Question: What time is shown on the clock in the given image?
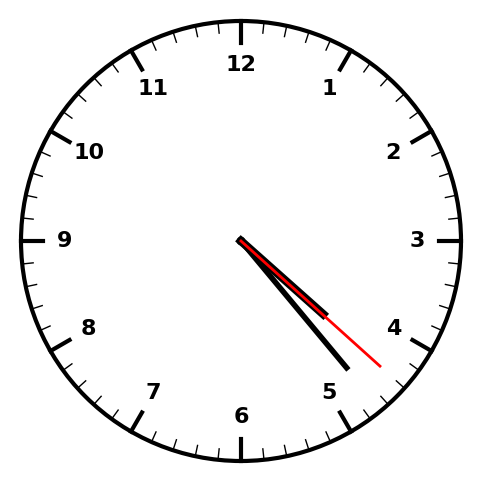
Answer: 04:23:22